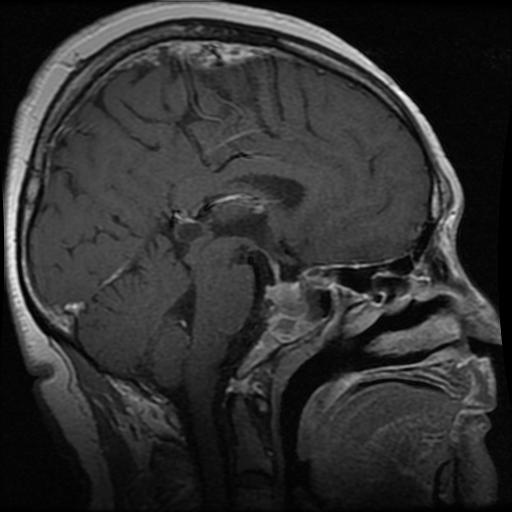
Label: pituitary